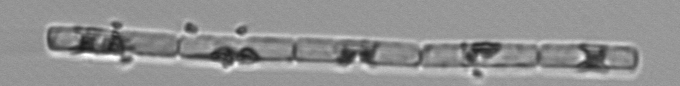
Label: Guinardia_delicatula